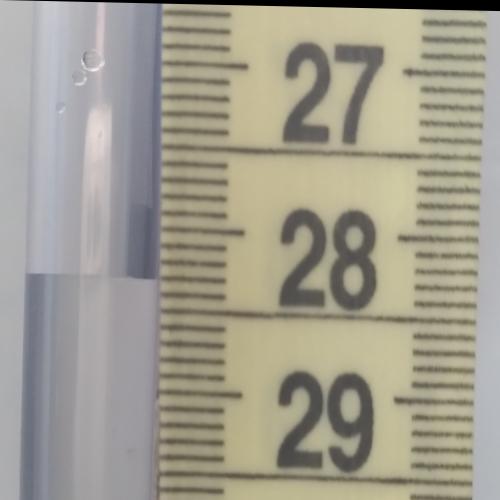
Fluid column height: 28.3 cm